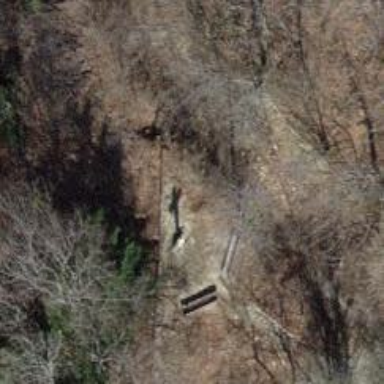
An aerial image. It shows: Historic wayside cross.